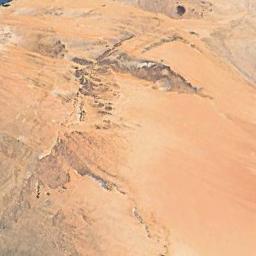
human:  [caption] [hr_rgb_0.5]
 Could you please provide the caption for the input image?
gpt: The desert is on the hill full of yellow sand .

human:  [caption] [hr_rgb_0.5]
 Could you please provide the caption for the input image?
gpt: This is a yellow sand dune on the side .

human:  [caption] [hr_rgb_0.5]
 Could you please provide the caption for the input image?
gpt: The desert has orange sand and some mountains .

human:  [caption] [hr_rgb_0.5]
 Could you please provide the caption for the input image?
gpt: There are some bare rocks in this desert .

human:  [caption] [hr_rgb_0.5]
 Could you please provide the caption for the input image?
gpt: A desert covered with sand and some bare land .